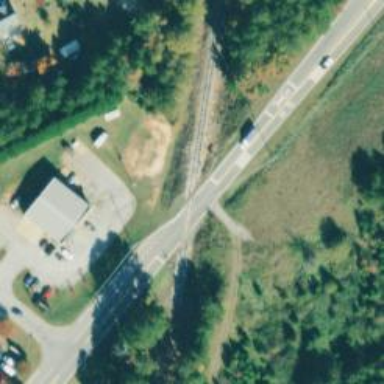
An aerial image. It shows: Level crossing with lights at railway intersection.